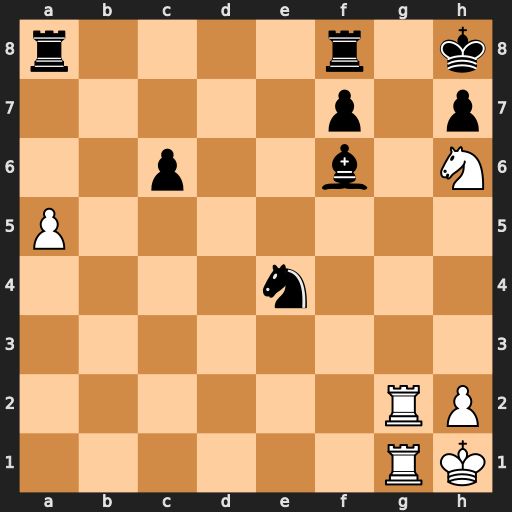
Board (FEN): r4r1k/5p1p/2p2b1N/P7/4n3/8/6RP/6RK
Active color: w
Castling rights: -
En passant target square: -
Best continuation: Rg8+ Rxg8 Nxf7#